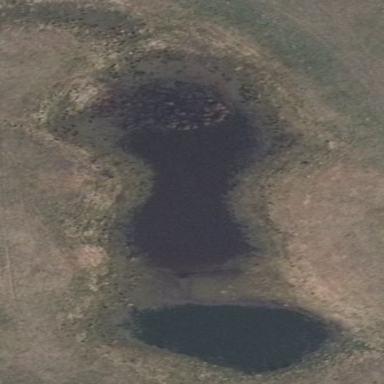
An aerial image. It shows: Serene pond surrounded by nature.